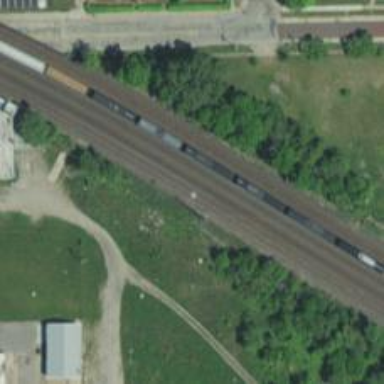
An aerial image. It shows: Railway siding with rails.